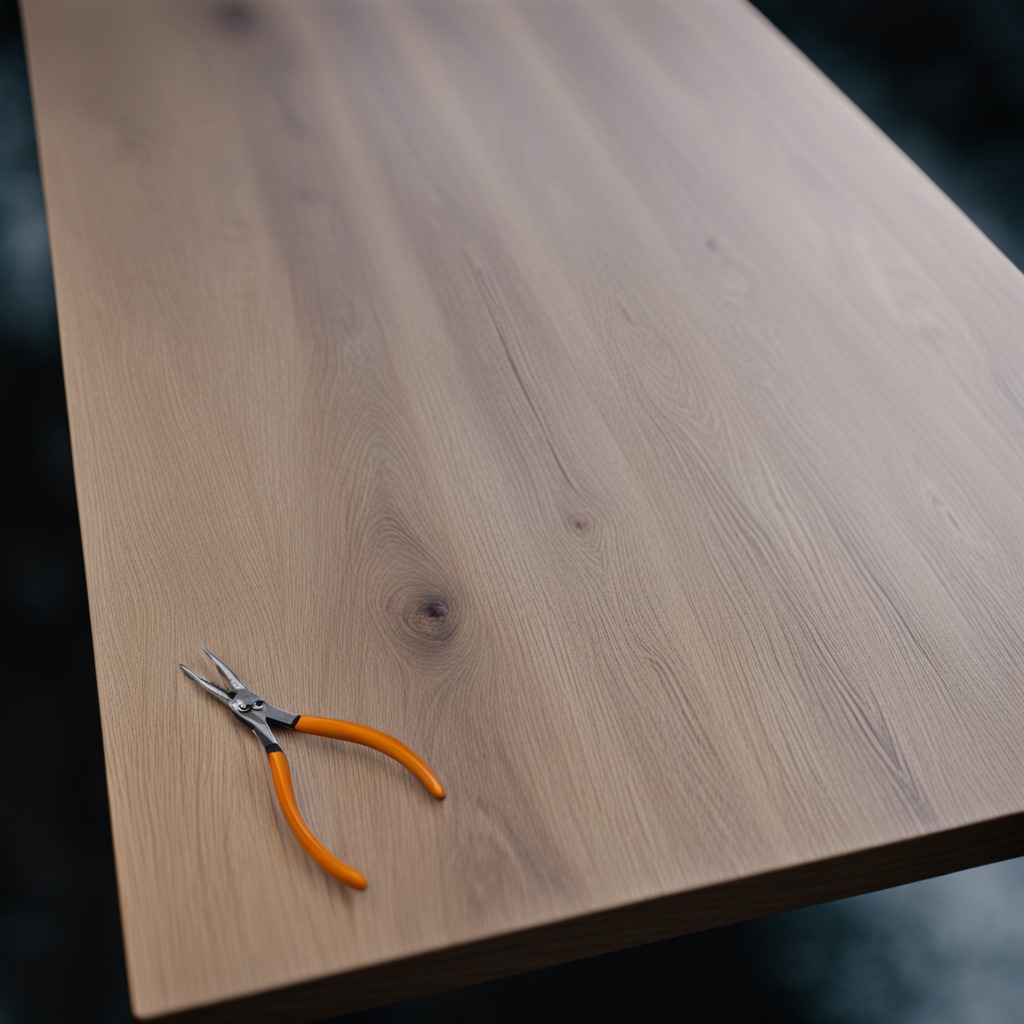
A plier is lying on the table with faint burn marks in a small garage at twilight.